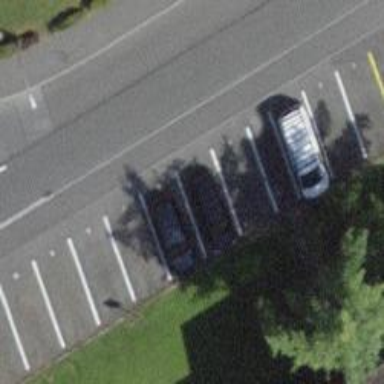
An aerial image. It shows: Street-side parking lot with asphalt surface.